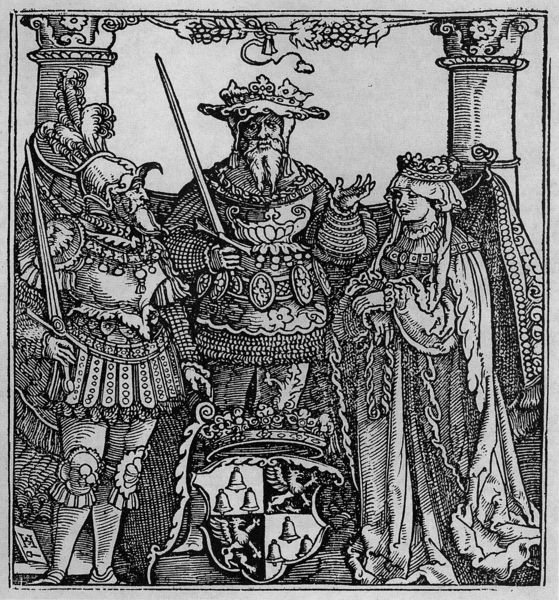
Titel: Bildnis von Alexander dem Großen mit seinem Vater und seiner Mutter Philippus und Olympia
Künstler: Hans Schäufelein
Institution: (Seriendruck)
Schlagwörter: adler, feder, mann, umhang, weiß, blumen, frau, hut, kleid, männer, schmuck, schwarz, szene, säule, säulen, zeichnung, blüte, blüten, dame, gürtel, schleier, rock, bart, bärte, federn, bildnis, porträt, signatur, gewand, decke, familie, paar, girlande, krone, ranken, trauben, federbusch, holzschnitt, liebe, papier, man, zwei, schwer, kette, grafik, graphik, könig, wein, kopftuch, ornamente, platte, schild, medaillon, druck, druckgraphik, monogramm, stich, schwert, schwerter, waffen, schwerte, waffe, holzdruck, helm, orden, herrscher, ritter, fürst, rüstung, franz, spitzbart, kapitell, wappen, helme, brustpanzer, harnisch, glocke, löwen, herzog, greif, hochzeit, königin, dürer, zier, helmbusch, traube, glocken, trophäe, kronen, maid, heirat, vermählung, assisi, täfelchen, helmzier, königspaar, haolzschnitt, eheschließung, klaied, eheschiessung, adek, ritterüstung, h, 1520, eiblattdruck